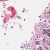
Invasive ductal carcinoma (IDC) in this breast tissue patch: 1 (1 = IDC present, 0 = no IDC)